Brain MRI, t2w sequence, axial 2D slice.
Patient: age 23, sex F, weight 90 kg, height 1.9 m
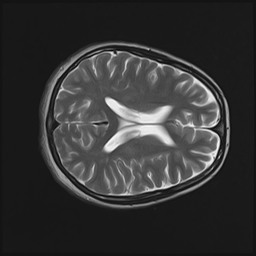